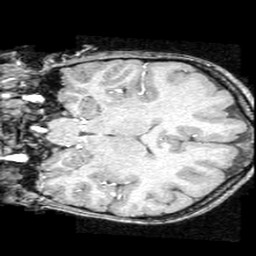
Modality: T1w
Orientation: coronal
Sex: female
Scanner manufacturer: ge
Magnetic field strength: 1.5 T
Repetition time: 21 s
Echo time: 0.008 s